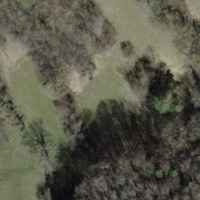
EUNIS habitat code: 44
Species observed at this site:
Pholidoptera griseoaptera
Phaneroptera falcata
Ruspolia nitidula
Chorthippus brunneus
Nemobius sylvestris
Gomphocerippus rufus
Chorthippus biguttulus